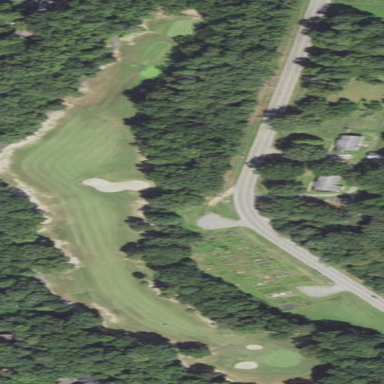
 part of golf course for the sport of golf."